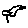
Label: bird